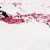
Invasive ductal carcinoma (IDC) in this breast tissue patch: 0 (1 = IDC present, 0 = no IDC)